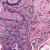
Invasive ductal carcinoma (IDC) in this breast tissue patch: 0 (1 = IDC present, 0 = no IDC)